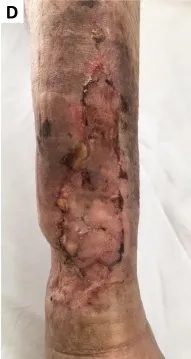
Sequence of the wound healing during treatment FG + NPWT. D. Skin graft.
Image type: medical_photograph (skin_photograph)